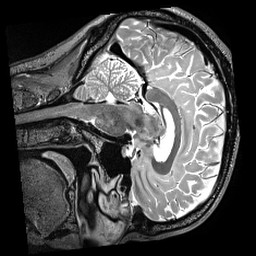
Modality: T2w
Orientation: sagittal
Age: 46
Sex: male
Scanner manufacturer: siemens
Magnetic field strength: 3 T
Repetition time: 3.2 s
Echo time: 0.56 s